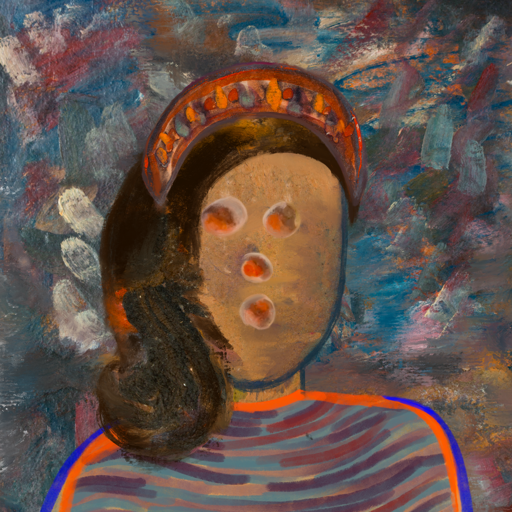
Background: Boggyland, Head And Neck Front: In_The_Sun, Face Front: Rupkatha, Bust: Experience, Hair Front: Gypsy_Queen, Head Accessory: Hypocrite, Second Necklace: Blank, Necklace: Blank, Baby: Blank